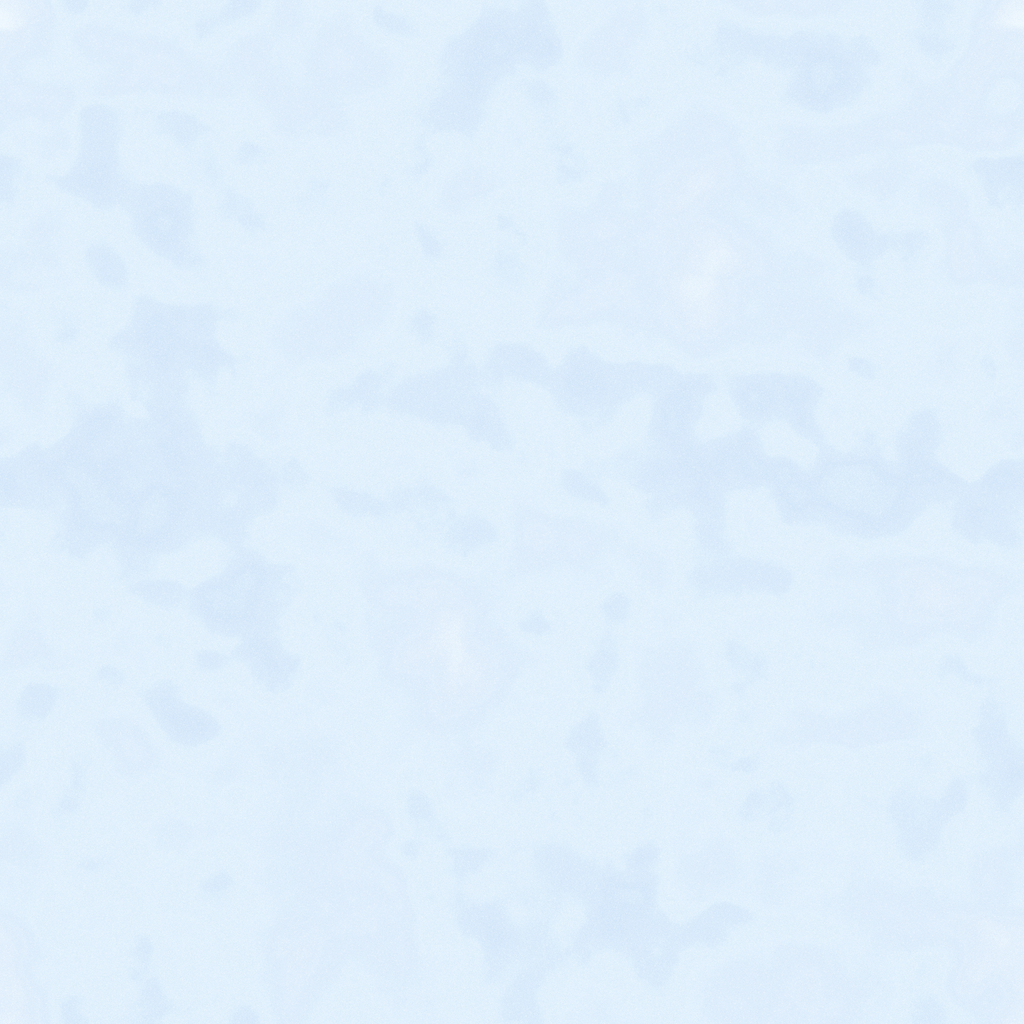
Texture map type: Color